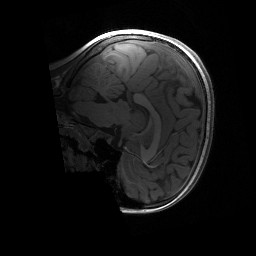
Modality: T1w
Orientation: sagittal
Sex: female
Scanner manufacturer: siemens
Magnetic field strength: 3 T
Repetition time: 1.9 s
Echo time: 0.00243 s